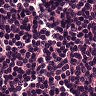
Metastatic tissue present: no